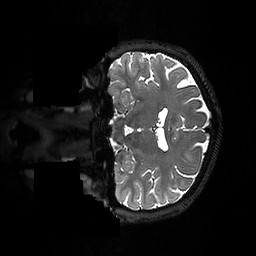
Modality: T2w
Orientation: coronal
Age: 22
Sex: female
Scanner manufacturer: ge
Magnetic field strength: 3 T
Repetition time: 3.202 s
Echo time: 0.06575 s